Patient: sex M, age 51
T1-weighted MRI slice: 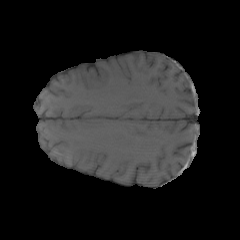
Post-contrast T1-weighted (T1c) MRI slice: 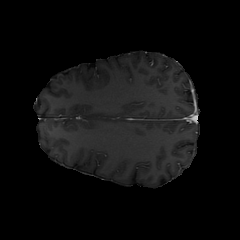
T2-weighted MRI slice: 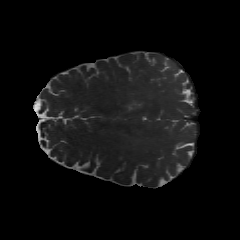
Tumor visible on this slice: yes
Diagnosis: Glioblastoma, IDH-wildtype
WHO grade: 4